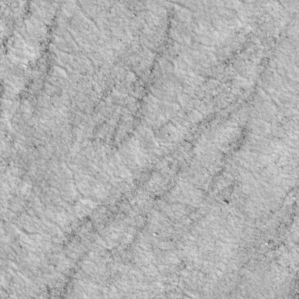
Label: non_frost